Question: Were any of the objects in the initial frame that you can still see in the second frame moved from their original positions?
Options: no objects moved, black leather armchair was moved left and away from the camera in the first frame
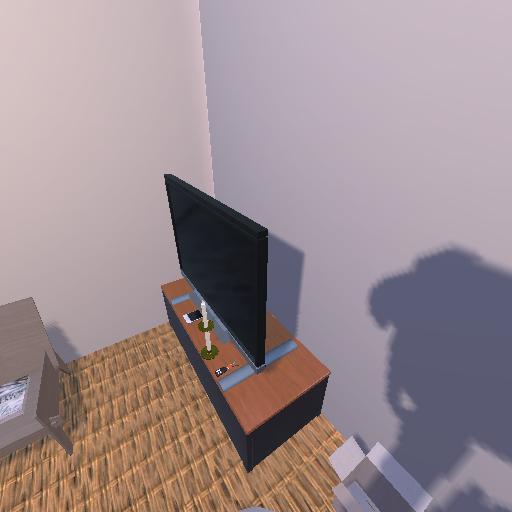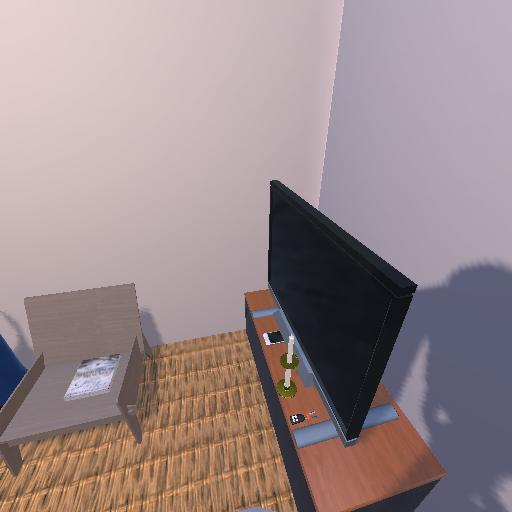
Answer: no objects moved